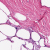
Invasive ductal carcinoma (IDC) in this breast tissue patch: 0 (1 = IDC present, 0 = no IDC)